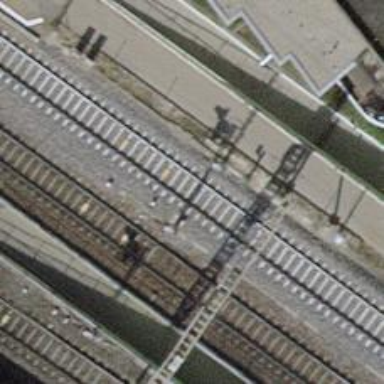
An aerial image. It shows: Railway signal.